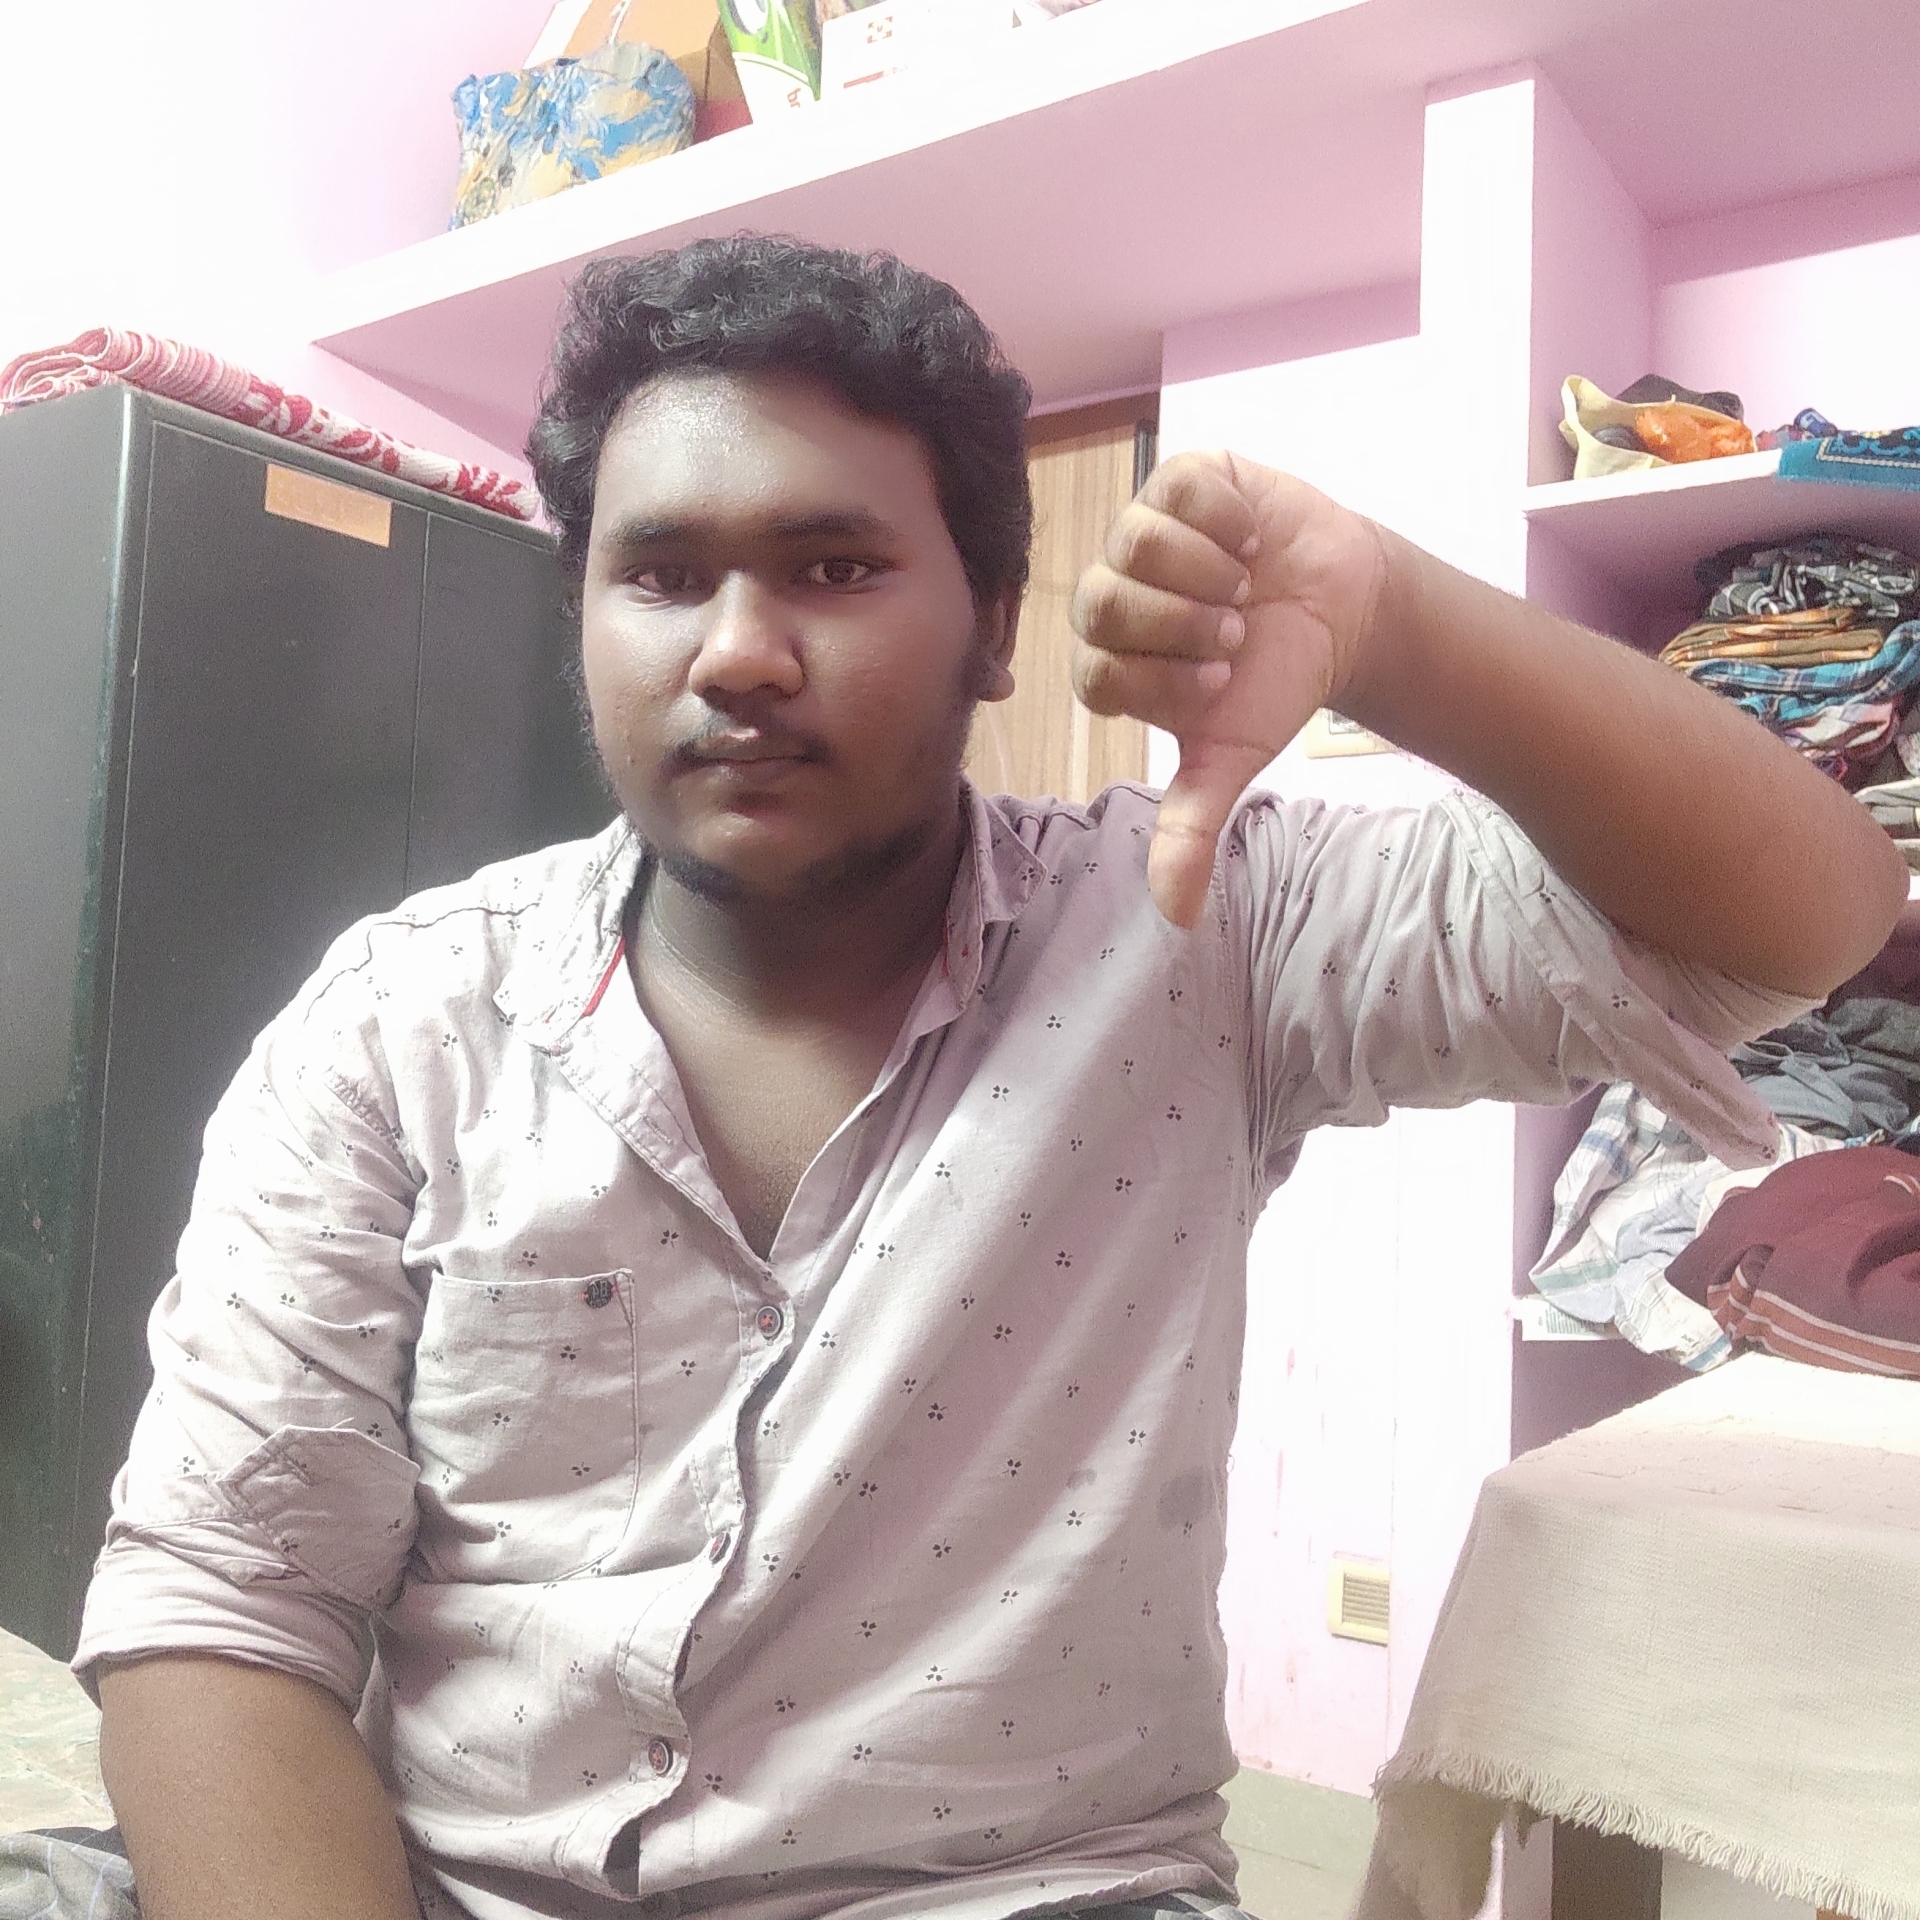
Label: noise